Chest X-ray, PA view. Patient: 20 years old, sex M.
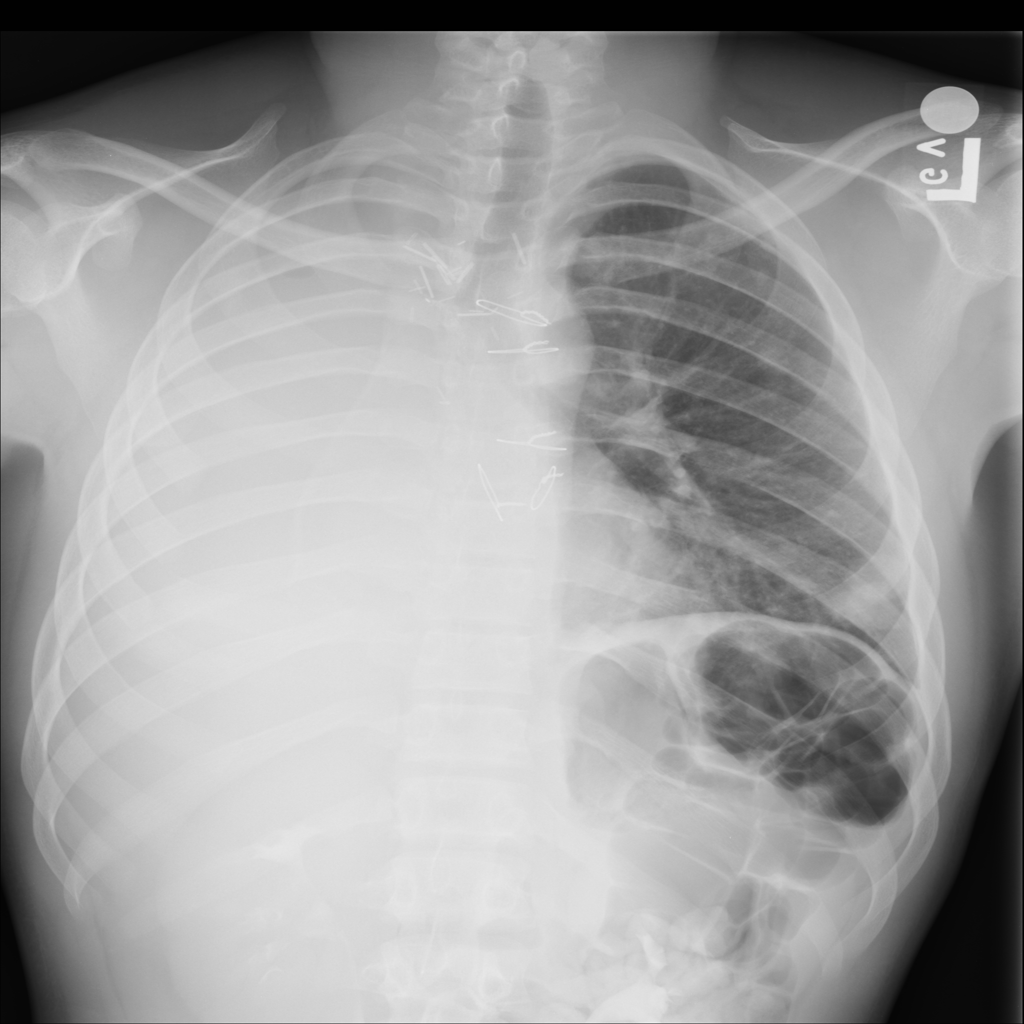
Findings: No Finding